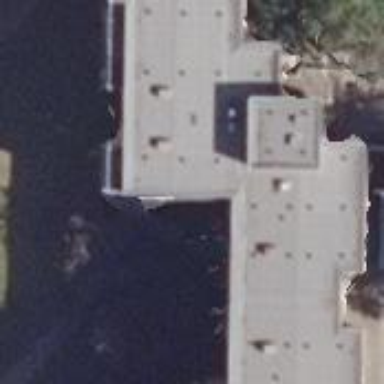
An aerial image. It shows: Apartment building with flat roof.